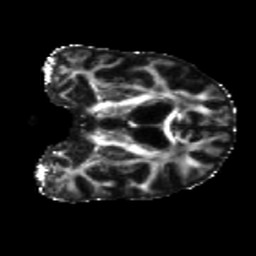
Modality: FA
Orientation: coronal
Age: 58
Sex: male
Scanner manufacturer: siemens
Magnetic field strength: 3 T
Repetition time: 5.25 s
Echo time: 0.08 s